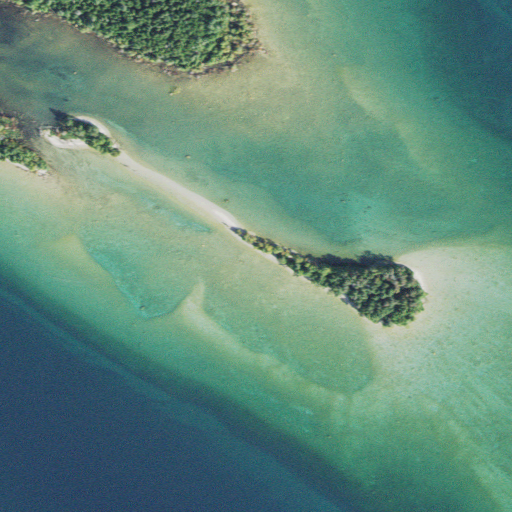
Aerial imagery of island in Michigan named Penny Island containing open water, barren land, herbaceous wetlands, and woody wetlands